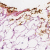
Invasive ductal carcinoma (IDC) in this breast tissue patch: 0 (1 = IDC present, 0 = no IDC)